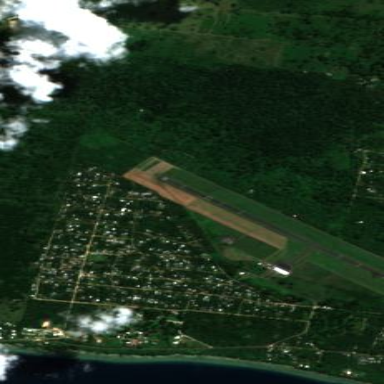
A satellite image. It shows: International aerodrome airport.